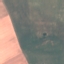
Land use / land cover: AnnualCrop